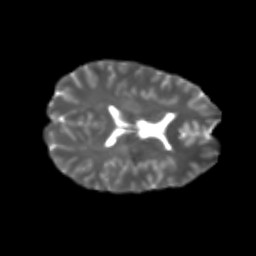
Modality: T2w
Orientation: axial
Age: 24
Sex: male
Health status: healthy
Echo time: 0.074 s